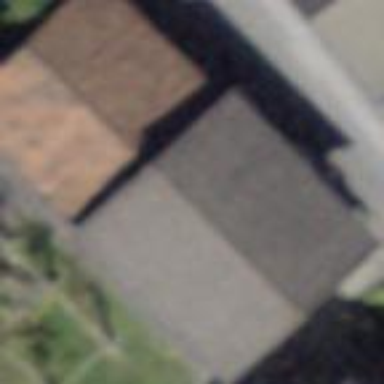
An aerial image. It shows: Residential building.